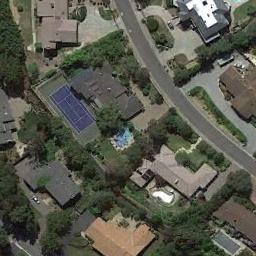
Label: tennis_court